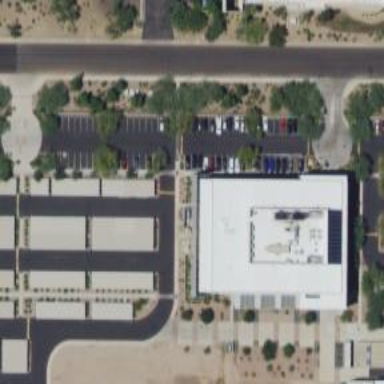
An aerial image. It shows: Commercial building.